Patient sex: F
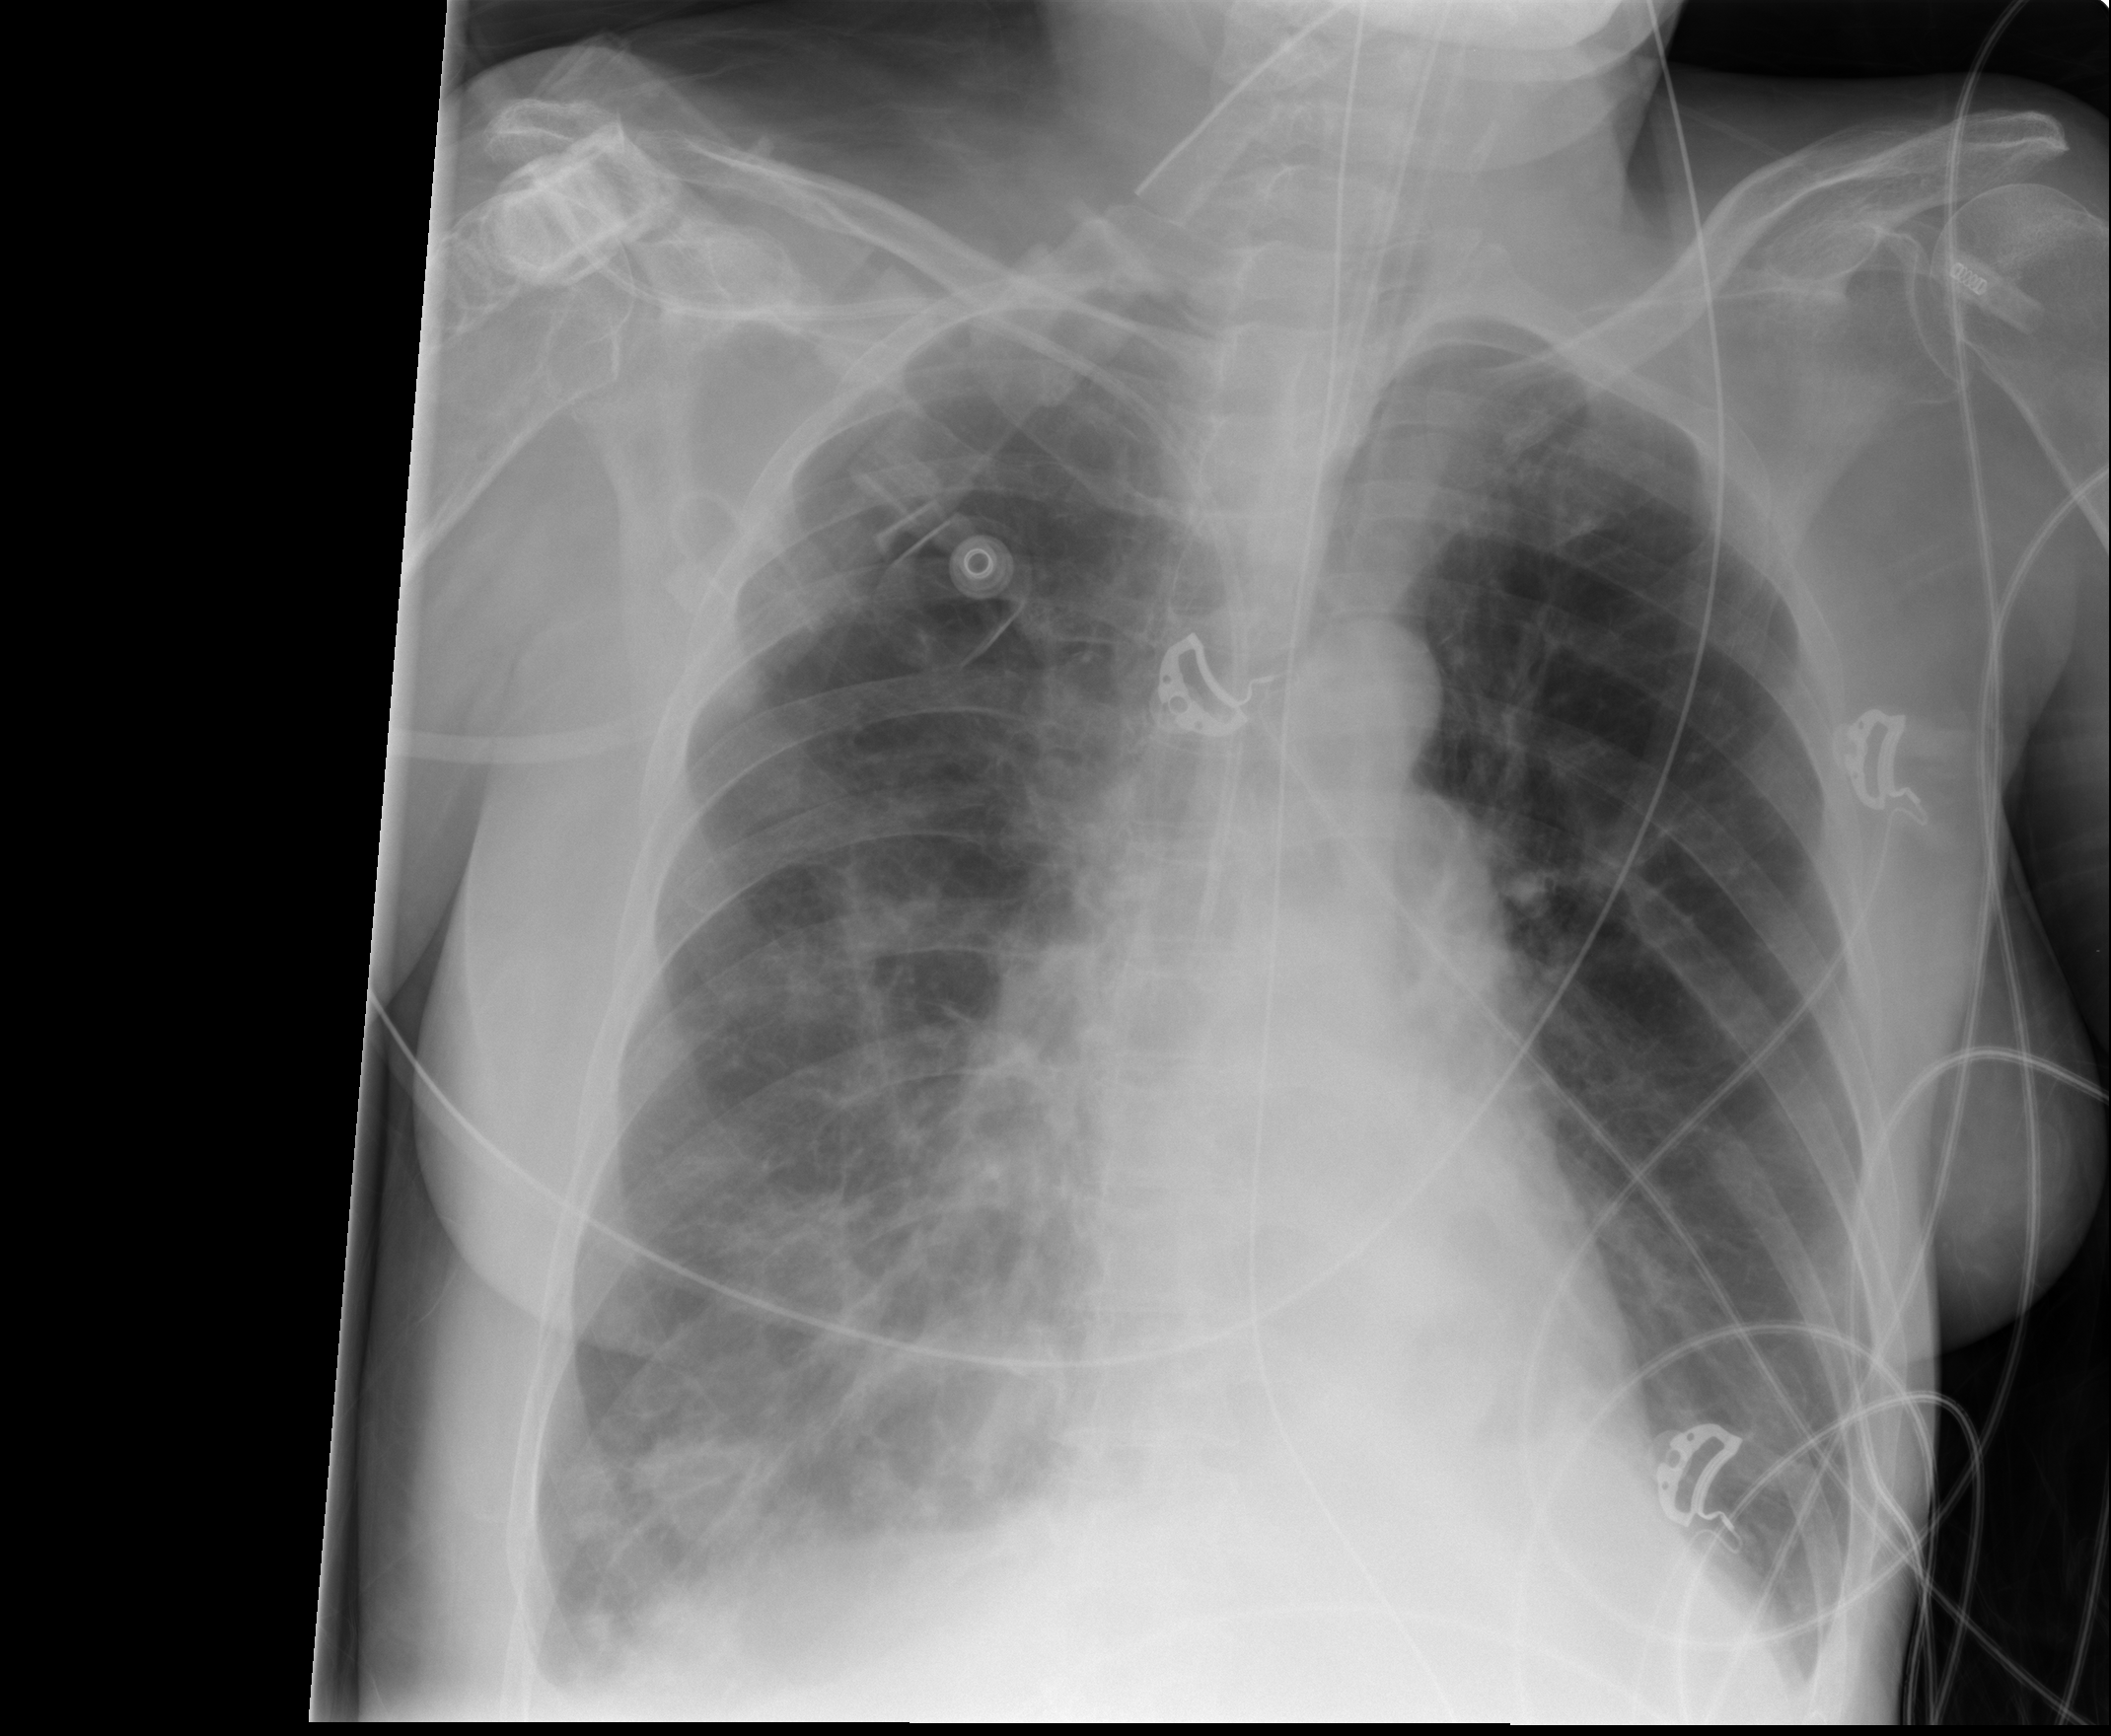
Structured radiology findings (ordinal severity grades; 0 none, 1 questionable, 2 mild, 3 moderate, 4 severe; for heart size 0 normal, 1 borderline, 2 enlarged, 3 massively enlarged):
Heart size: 0
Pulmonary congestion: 2
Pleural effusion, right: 2
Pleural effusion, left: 1
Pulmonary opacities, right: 2
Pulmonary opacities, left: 0
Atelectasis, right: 2
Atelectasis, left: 1